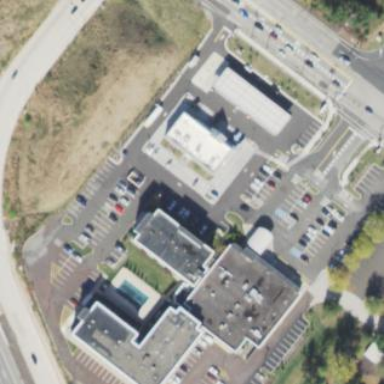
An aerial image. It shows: Hotel building.